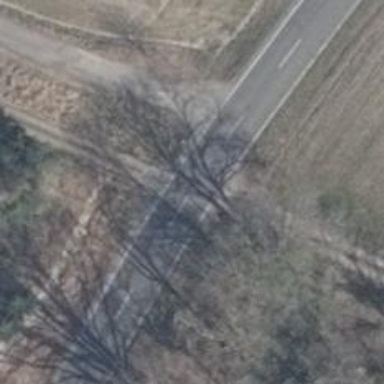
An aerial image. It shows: Secondary road with asphalt surface.